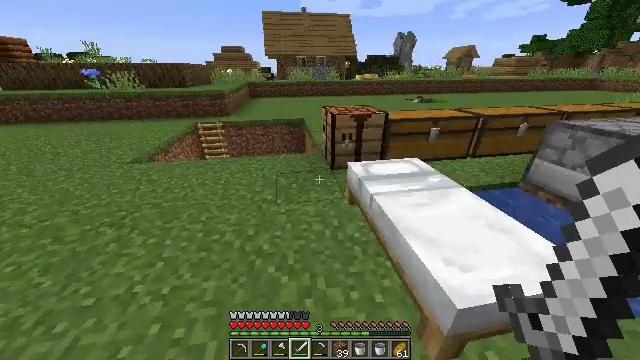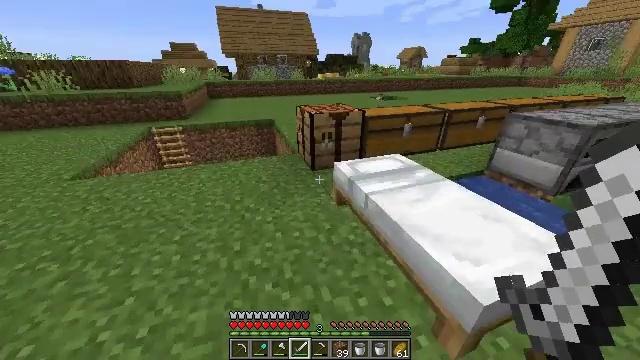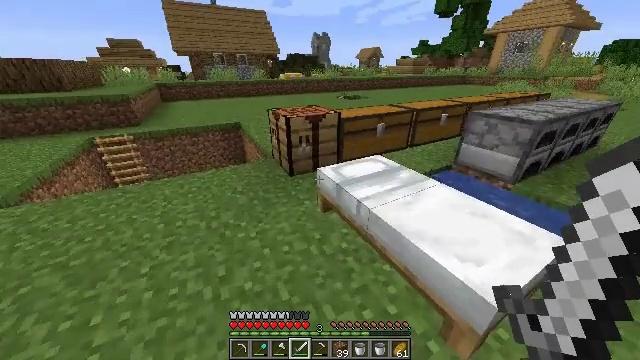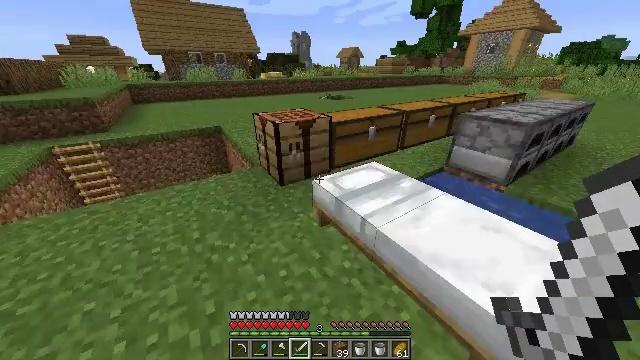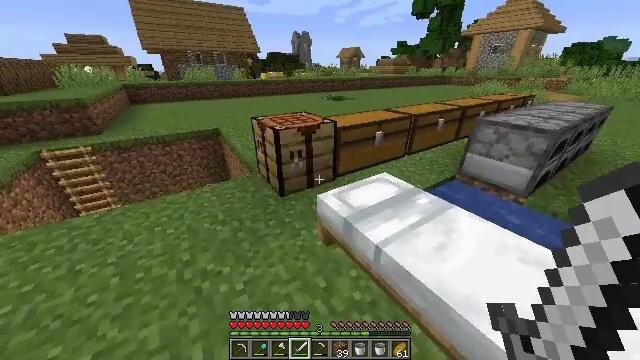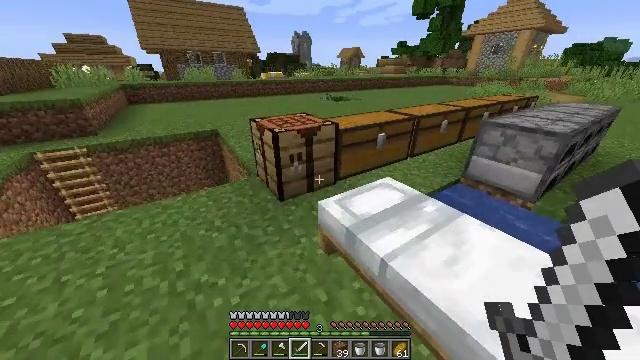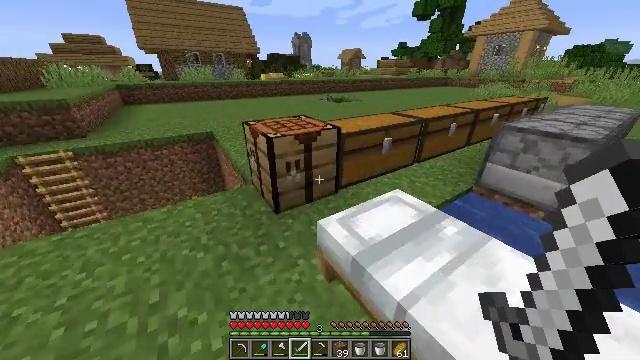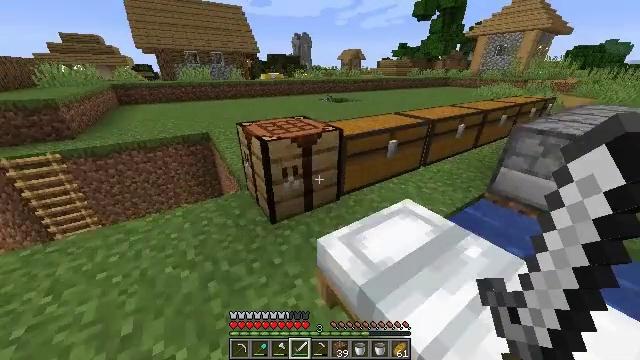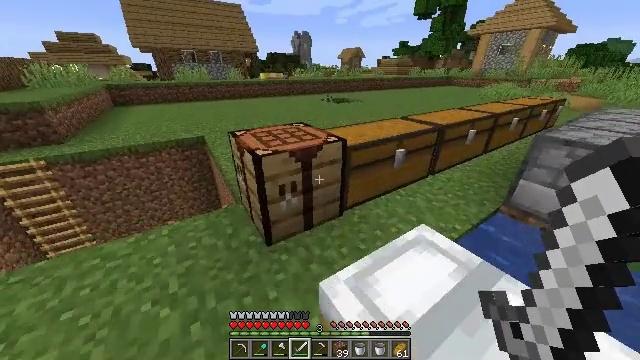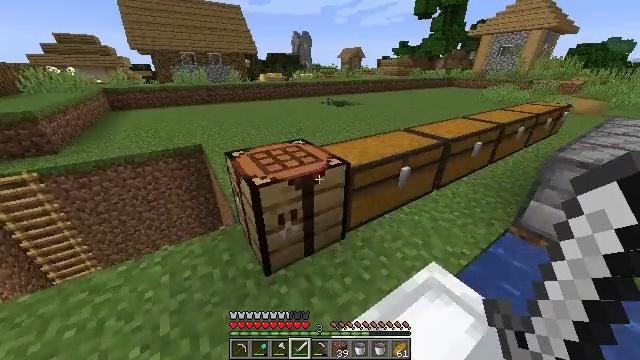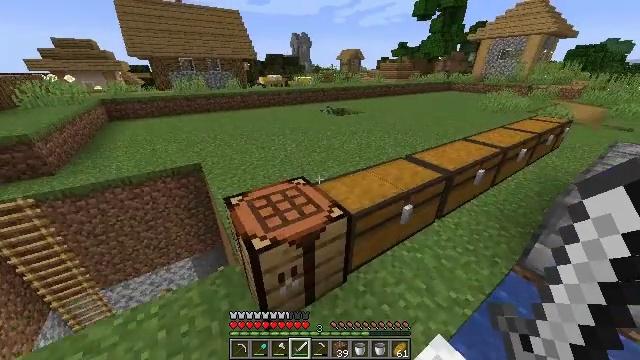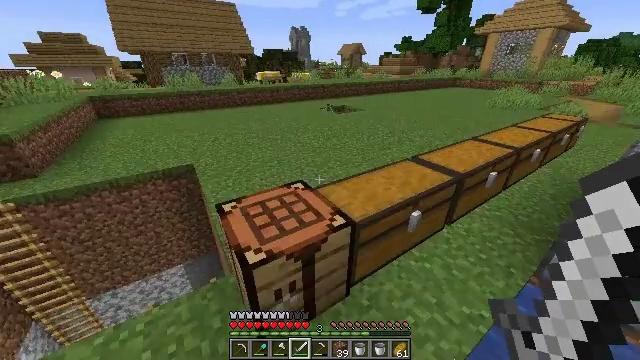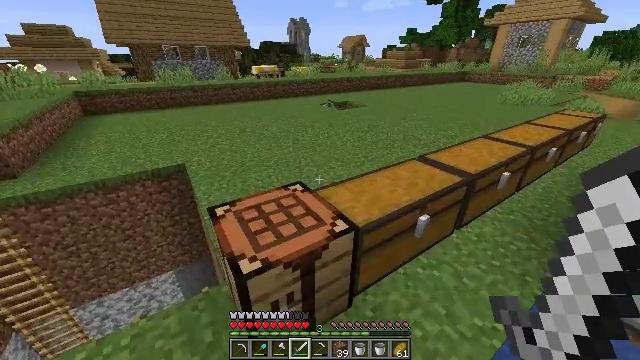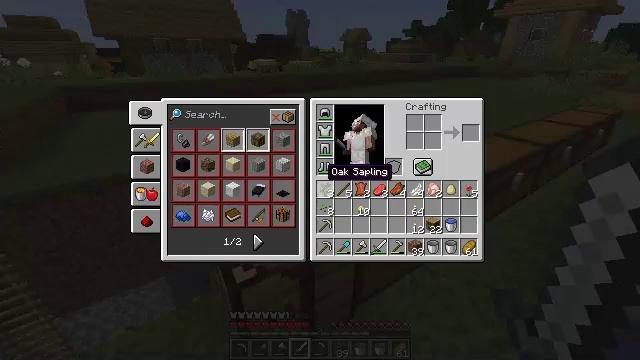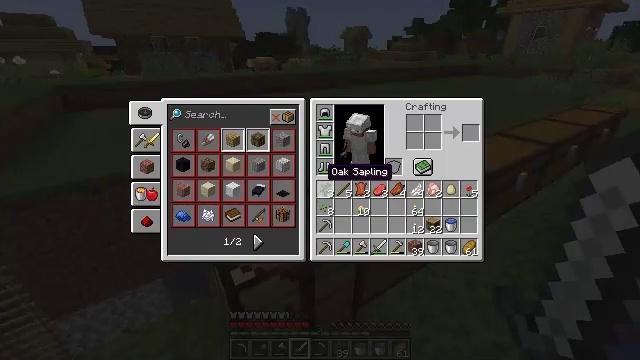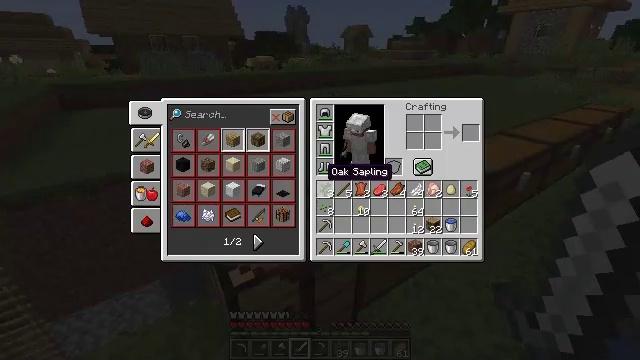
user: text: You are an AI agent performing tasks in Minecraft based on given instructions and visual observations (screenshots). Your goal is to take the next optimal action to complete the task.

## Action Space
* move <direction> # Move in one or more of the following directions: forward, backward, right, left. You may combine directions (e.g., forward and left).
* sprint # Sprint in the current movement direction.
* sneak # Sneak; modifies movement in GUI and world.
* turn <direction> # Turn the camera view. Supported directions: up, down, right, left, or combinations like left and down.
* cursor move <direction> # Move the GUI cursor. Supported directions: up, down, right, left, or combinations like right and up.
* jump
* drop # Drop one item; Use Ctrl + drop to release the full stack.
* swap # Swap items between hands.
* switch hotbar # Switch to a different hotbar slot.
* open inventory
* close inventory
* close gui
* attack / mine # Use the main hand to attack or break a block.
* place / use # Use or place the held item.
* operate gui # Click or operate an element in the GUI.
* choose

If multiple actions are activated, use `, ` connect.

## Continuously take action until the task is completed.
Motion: motion action
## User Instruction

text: Collect a hay block for crafting.
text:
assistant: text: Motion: move forward and move left, turn right
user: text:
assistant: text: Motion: move forward, turn right
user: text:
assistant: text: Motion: move forward, turn right
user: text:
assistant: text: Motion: move forward
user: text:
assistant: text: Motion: move forward
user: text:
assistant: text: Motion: move forward
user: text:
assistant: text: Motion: move forward
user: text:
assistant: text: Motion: move forward
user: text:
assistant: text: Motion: move forward
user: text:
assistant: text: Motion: no_op
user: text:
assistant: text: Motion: no_op
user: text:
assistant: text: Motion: no_op
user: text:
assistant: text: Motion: open inventory
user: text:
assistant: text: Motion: open inventory
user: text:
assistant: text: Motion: open inventory
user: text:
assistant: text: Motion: open inventory
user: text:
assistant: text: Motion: no_op
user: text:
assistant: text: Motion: no_op
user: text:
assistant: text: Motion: no_op
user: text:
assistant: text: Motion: no_op
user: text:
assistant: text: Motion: no_op
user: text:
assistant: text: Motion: no_op
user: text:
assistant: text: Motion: cursor move left
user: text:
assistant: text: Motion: no_op
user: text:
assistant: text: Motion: no_op
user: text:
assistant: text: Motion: no_op
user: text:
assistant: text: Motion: cursor move right
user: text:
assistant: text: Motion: cursor move right
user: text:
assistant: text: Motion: cursor move right
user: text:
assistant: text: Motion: no_op